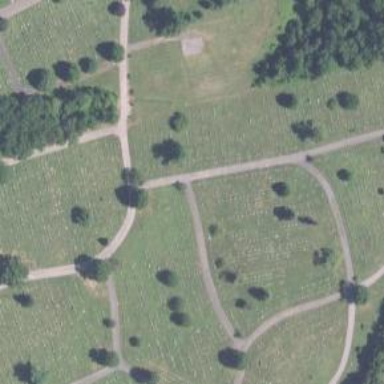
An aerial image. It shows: Sector in the cemetery.